Aerial crown-view tile of a tropical tree (Barro Colorado Island, Panama), acquired 20241216:
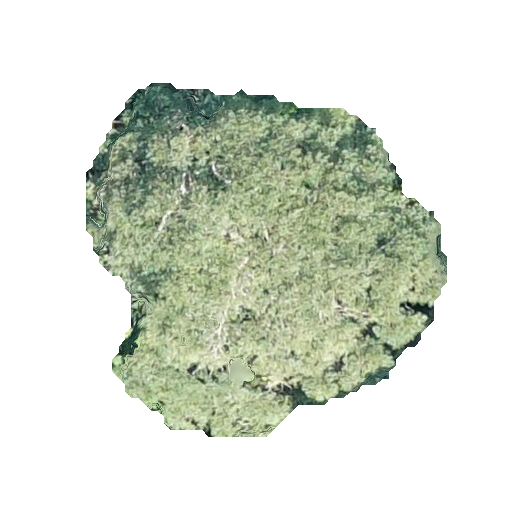
Species: Jacaranda copaia
GBIF accepted scientific name: Jacaranda copaia
Crown area: 135.667 m²